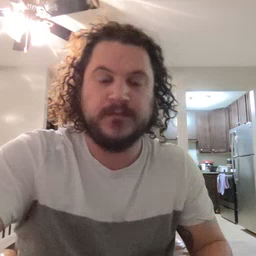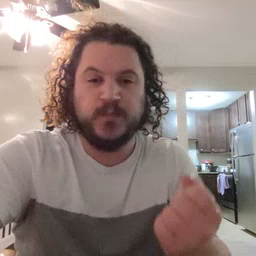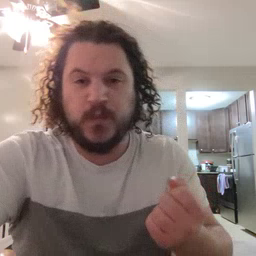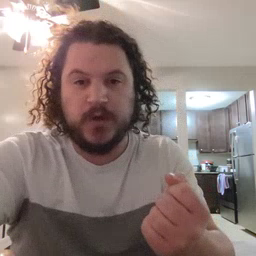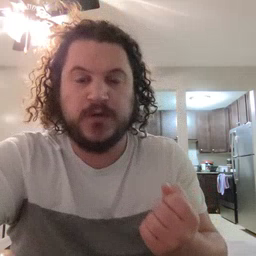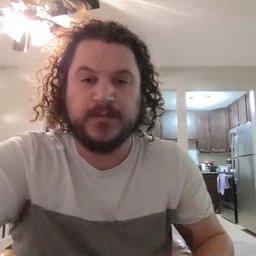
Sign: drawer